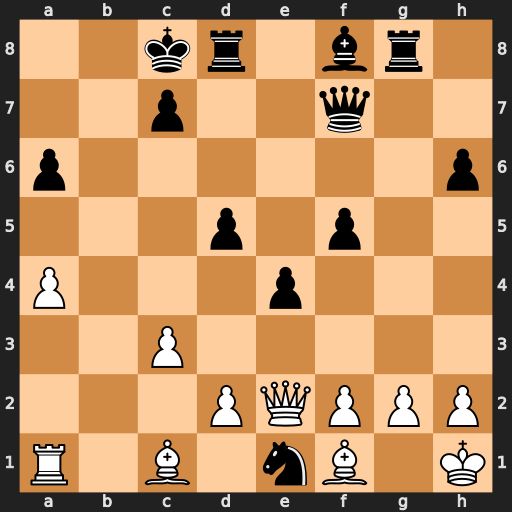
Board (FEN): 2kr1br1/2p2q2/p6p/3p1p2/P3p3/2P5/3PQPPP/R1B1nB1K
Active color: w
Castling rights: -
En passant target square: -
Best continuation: Qxa6+ Kd7 Bb5+ Ke7 Ba3+